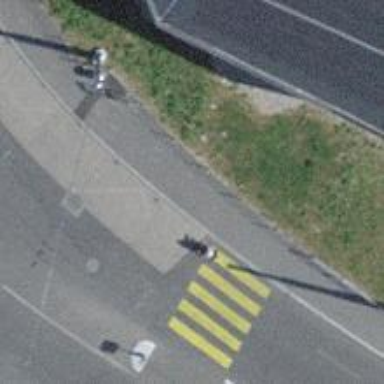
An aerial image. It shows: Kerb serving as barrier.